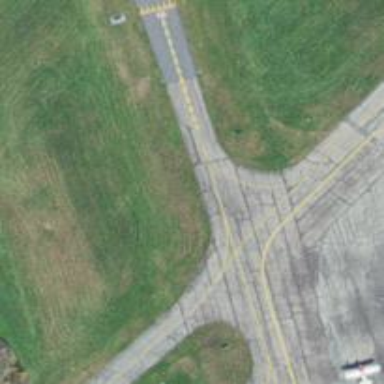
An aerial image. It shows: View of taxiway at the airport.